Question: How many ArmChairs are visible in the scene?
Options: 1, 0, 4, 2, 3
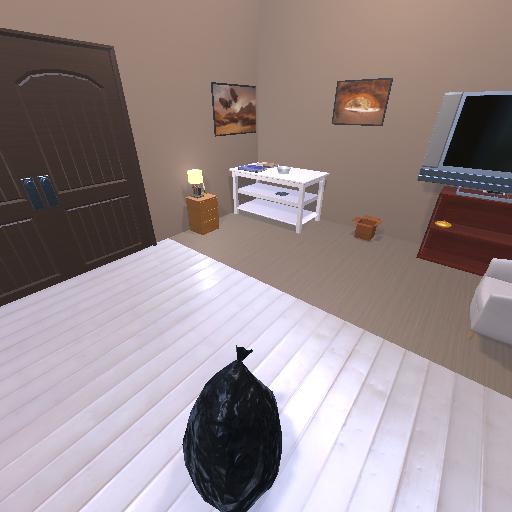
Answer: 1